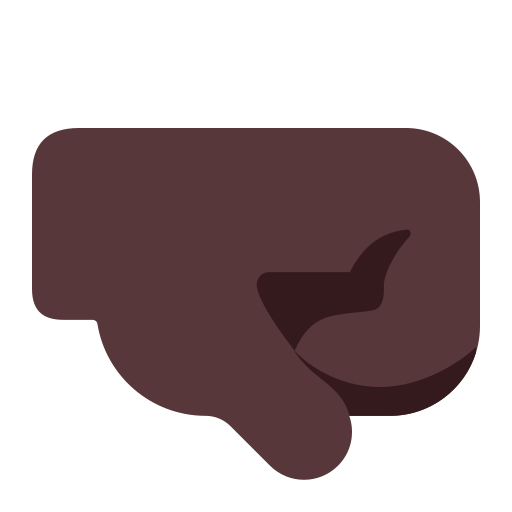
right facing fist flat dark